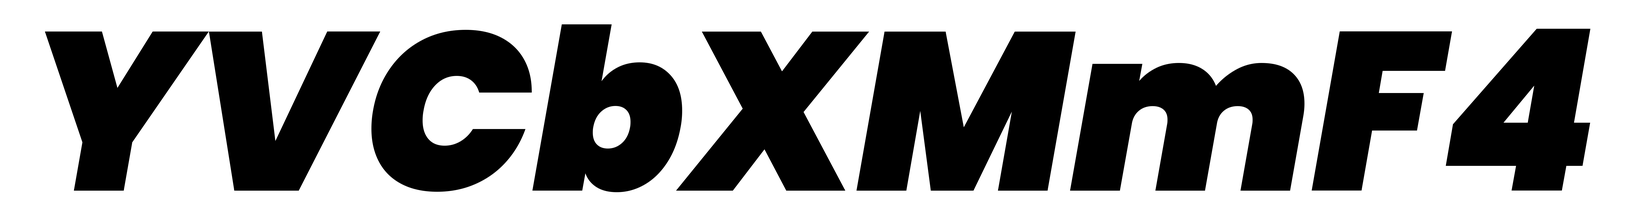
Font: Poppins-BlackItalic